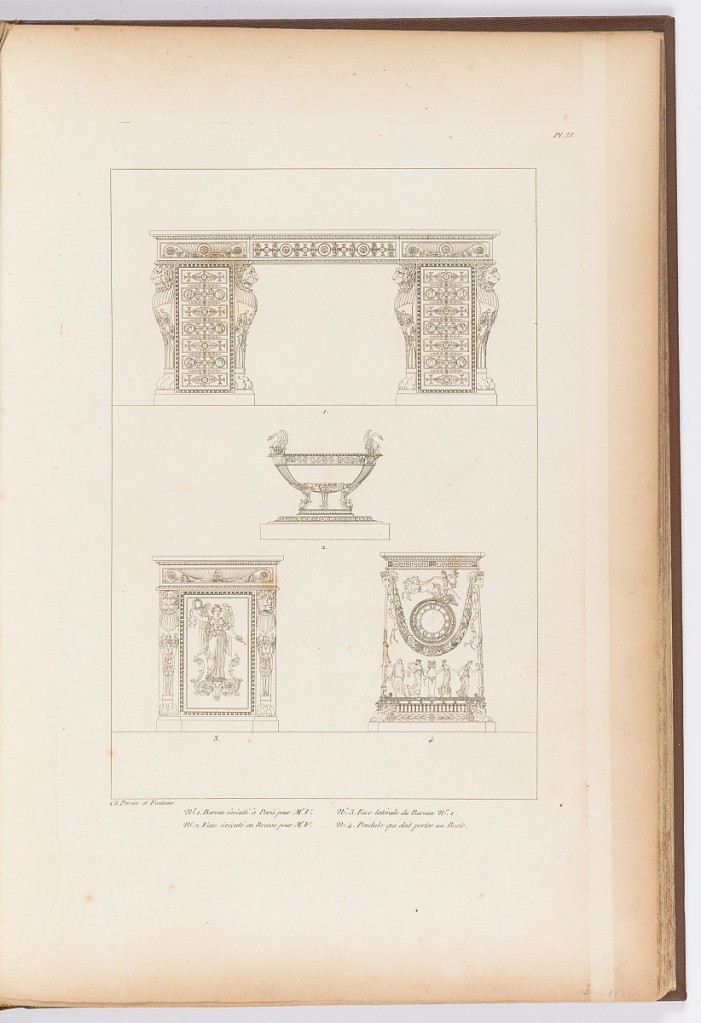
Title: Design for a table with monopods, Plate 38 in Receuil des dècorations intérieurs
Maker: Charles Percier, French, 1764–1838
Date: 1812
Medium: Etching on white laid paper
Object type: Book/Print
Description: Plate 38 shows four separate images each numbered 1 to 4. Number 1, shown at the top of the sheet is a design for a heavy table with monopod motifs at either end. Number 2, at center, is a design for a bronze vase. Number 3, lower left, depicts the side panel of the desk shown at top that features a figure of Fame with attributes of laurel wreath and trumpet standing on a ledge above a bucranium. Number 4, lower right, shows a clock design featuring Apollo in his chariot above the dial and a frieze of dancing nymphs in classical garb on either side of a Janus headed herm below.